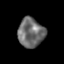
Tissue: skin
Cell type: Epithelial cells
Senescence score: 0.2728
Nuclear area (px): 746
Mean DAPI intensity: 109.257